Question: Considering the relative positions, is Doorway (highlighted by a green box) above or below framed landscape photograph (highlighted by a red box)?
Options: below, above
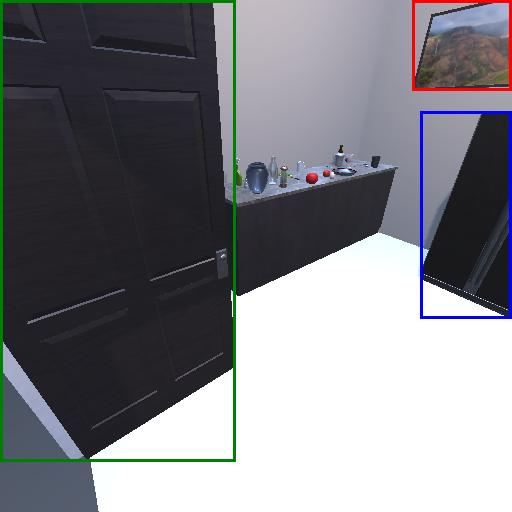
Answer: below